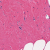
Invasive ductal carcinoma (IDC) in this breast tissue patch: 0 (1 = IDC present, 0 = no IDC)